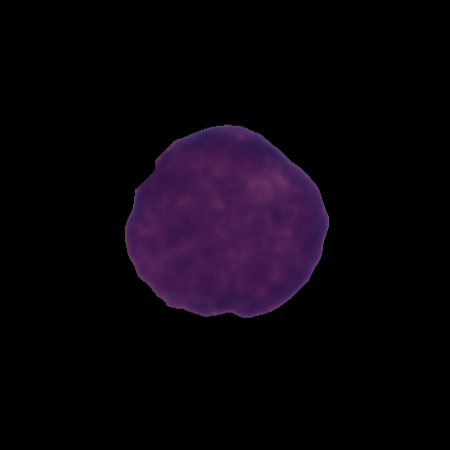
Label: cancer